Question: When I am trying to select the runtime for my AWS Lambda function. It shows:
> The code editor does not support the .NET Core 3.1 (C#/PowerShell) runtime
Has anyone faced issues like this? Please help me out! Thanks in advance.

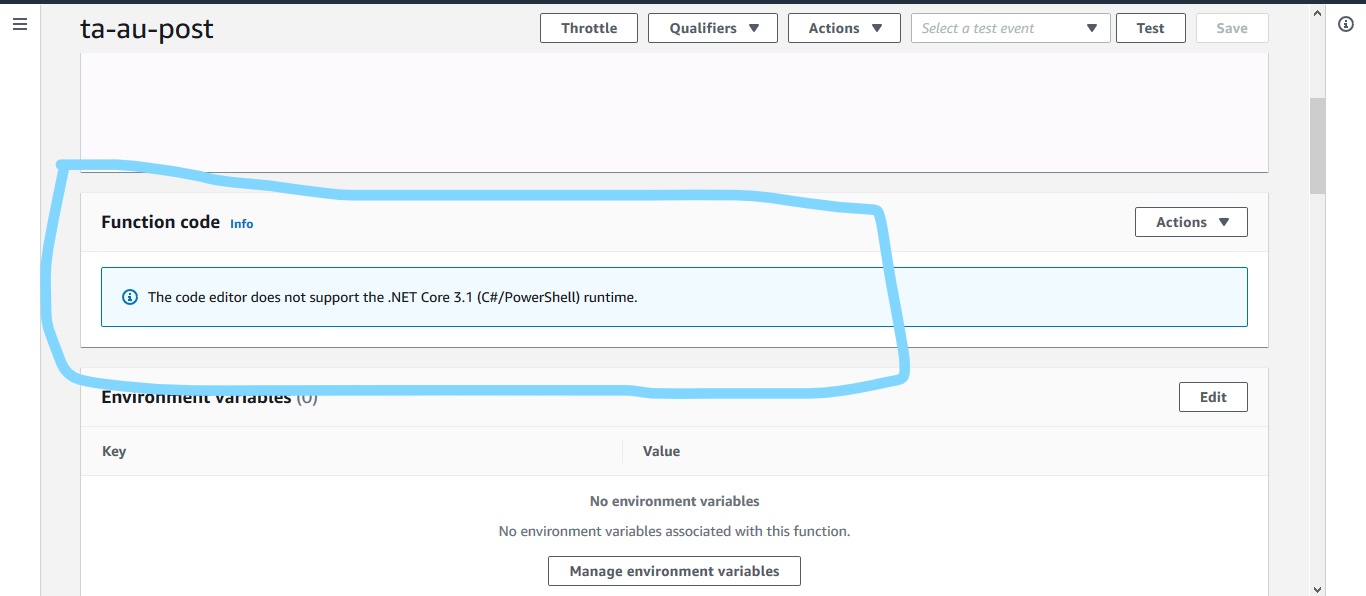
Answer: C# code cannot be edited in the Lambda console. Use the .NET Core CLI to create & deploy your Lambda function. The steps to do so can be found in my blog post <URL>. Here's a summary of the same:
1. Install .NET Core from here.
2. Install Lambda templates:
'''
dotnet new --install Amazon.Lambda.Templates
'''
1. Create Lambda function:
'''
dotnet new lambda.EmptyFunction --name MyFunction
'''
1. Install .NET Core Global Tool:
'''
dotnet tool install -g Amazon.Lambda.Tools
'''
1. Deploy the function:
'''
dotnet lambda deploy-function MyFunction --profile <AWS CLI profile>
'''
1. Invoke the function:
'''
dotnet lambda invoke-function MyFunction --payload "Hello World" --profile <AWS CLI profile>
'''